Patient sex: M
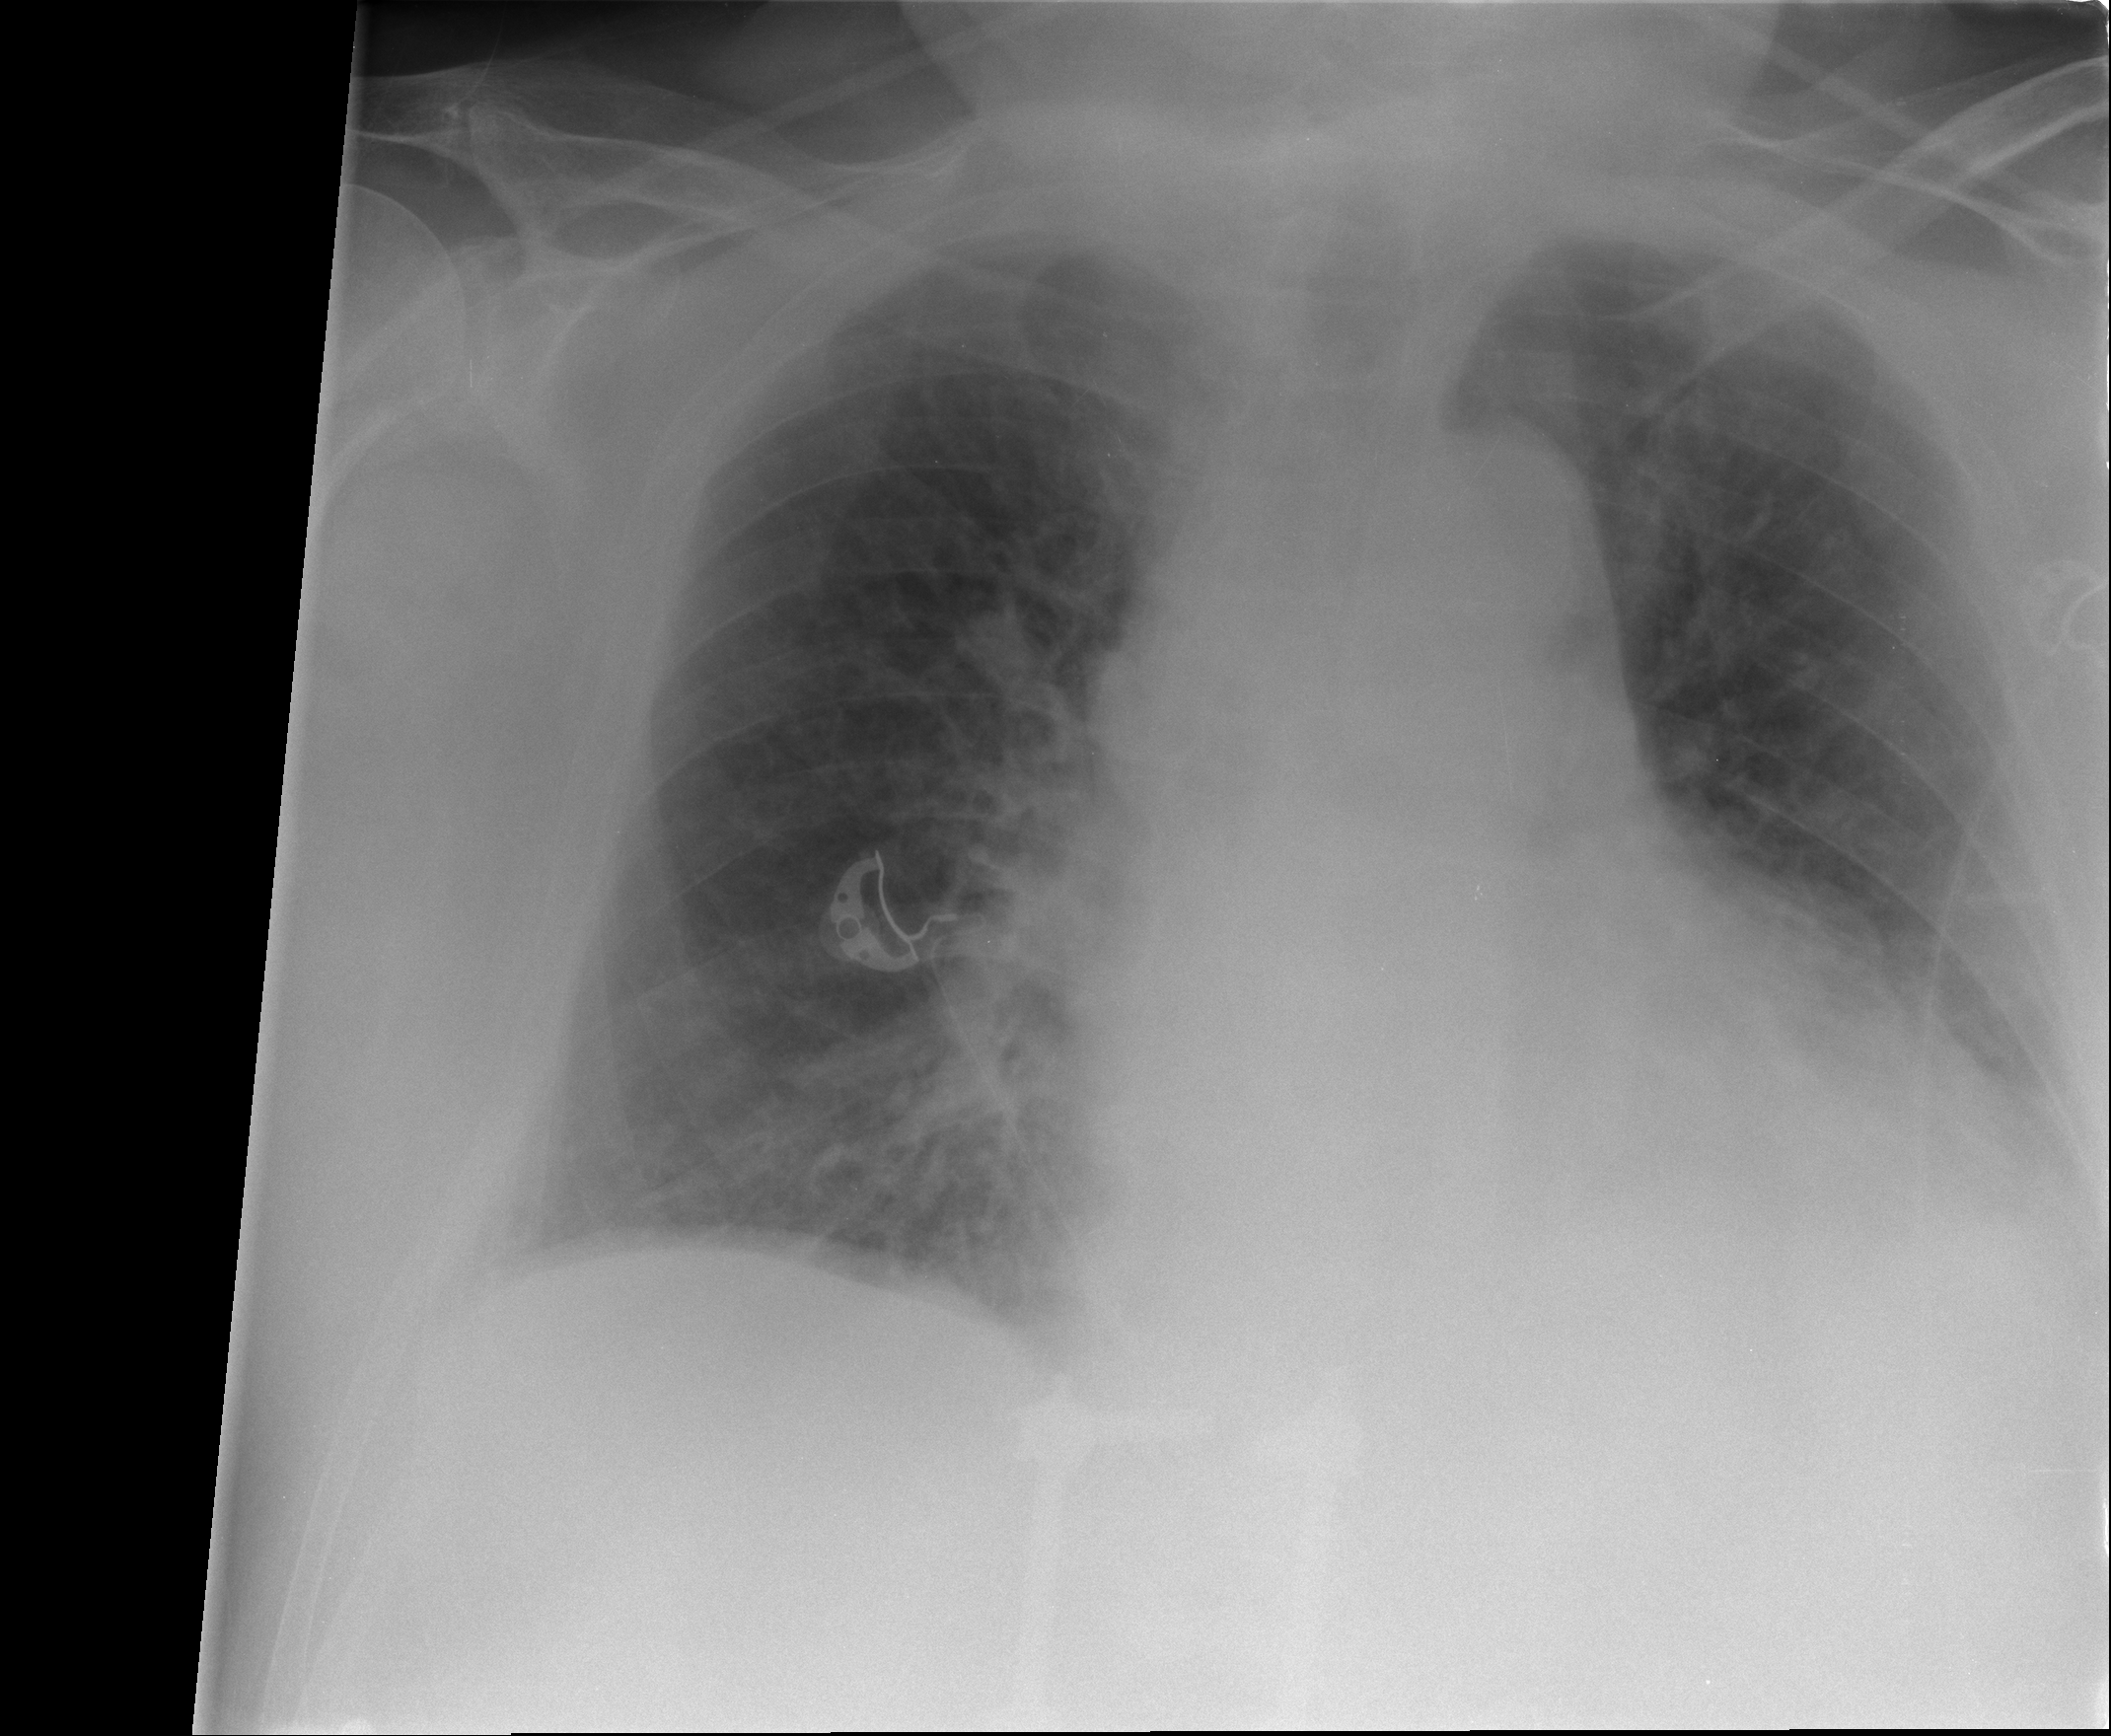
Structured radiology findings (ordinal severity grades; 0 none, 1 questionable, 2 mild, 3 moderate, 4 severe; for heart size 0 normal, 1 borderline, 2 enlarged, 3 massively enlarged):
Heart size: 2
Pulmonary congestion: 2
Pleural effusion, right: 0
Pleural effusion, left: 2
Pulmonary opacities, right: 1
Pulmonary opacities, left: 1
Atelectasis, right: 1
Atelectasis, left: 2